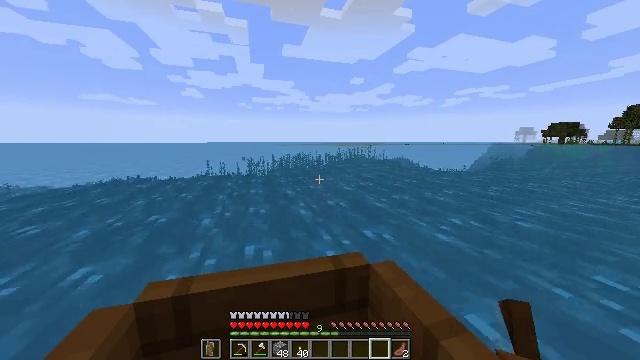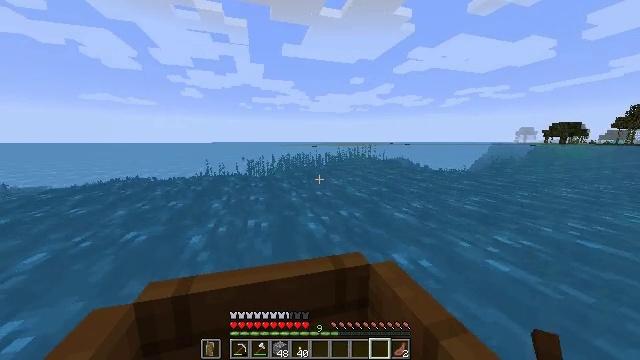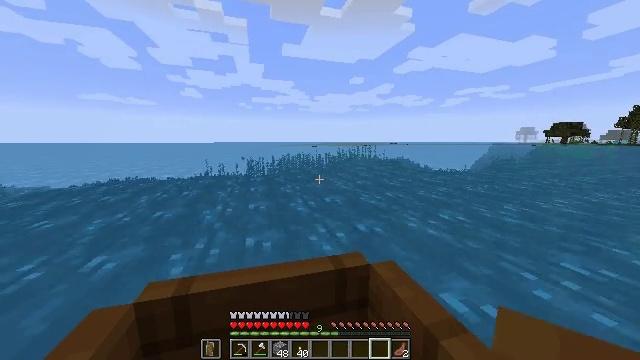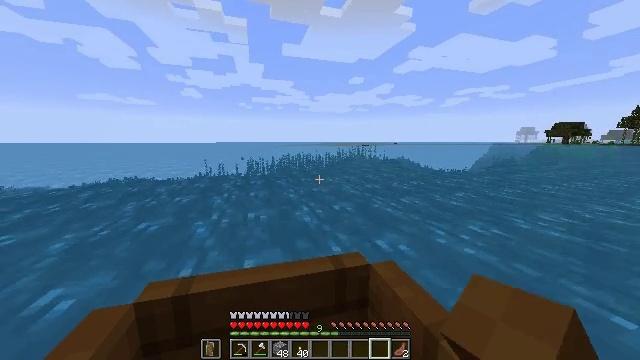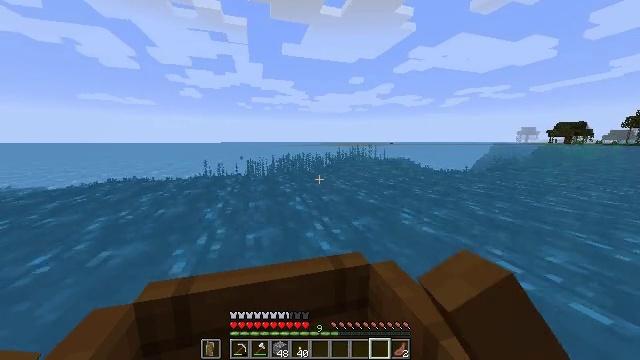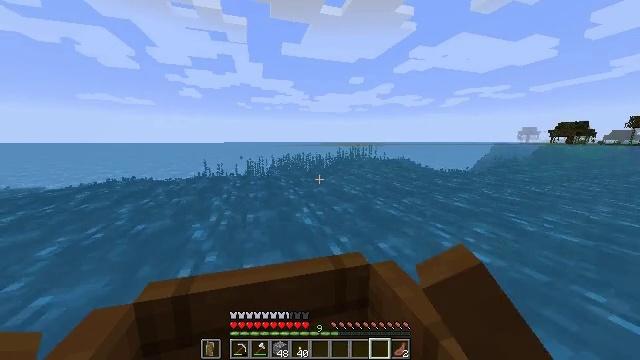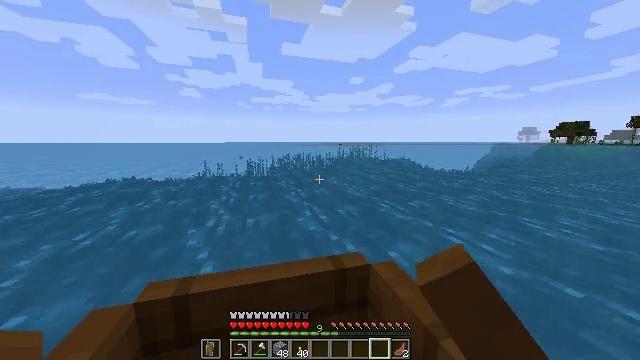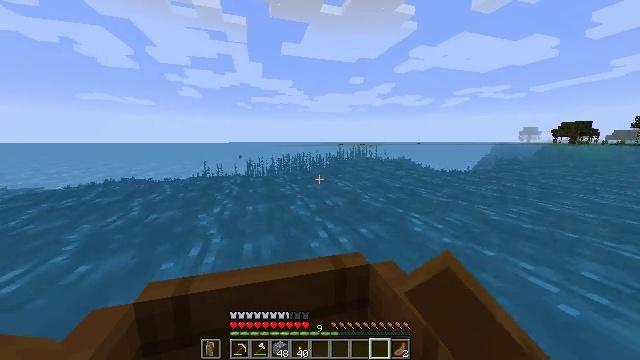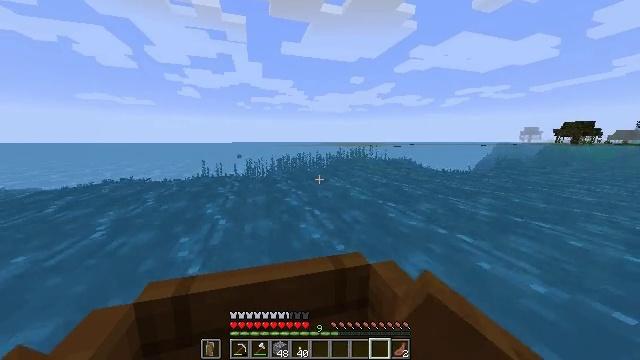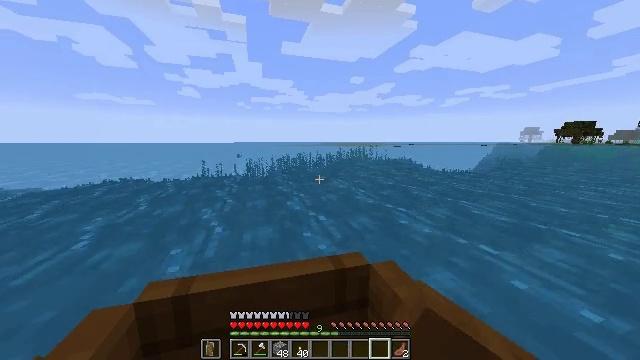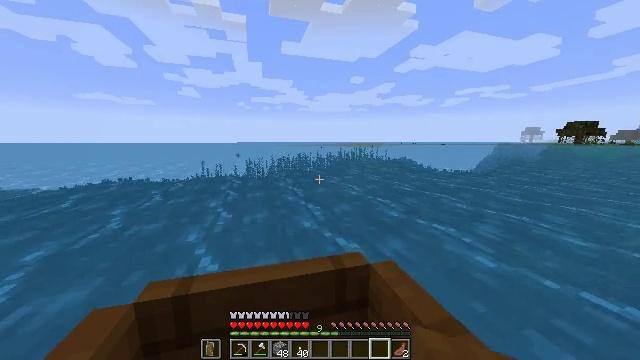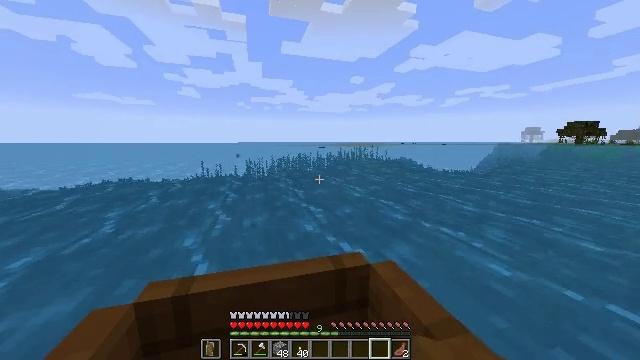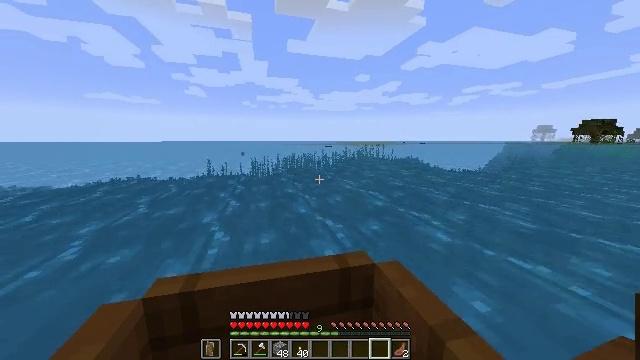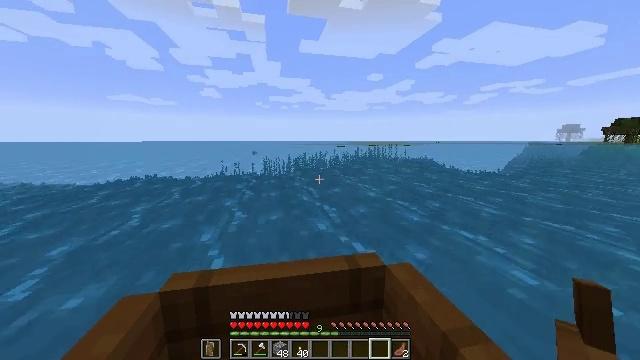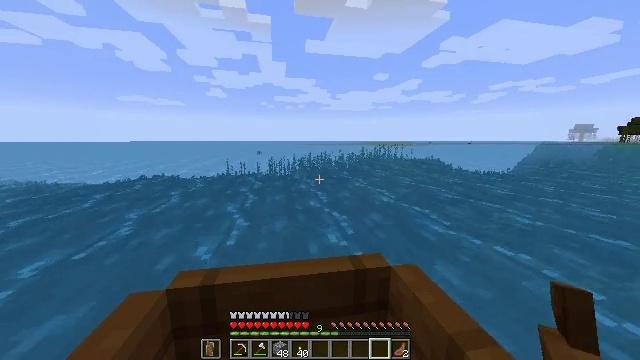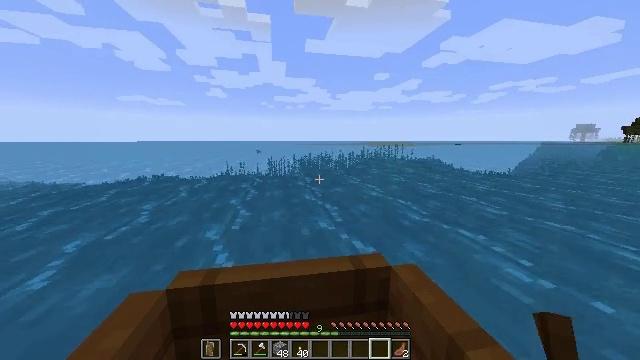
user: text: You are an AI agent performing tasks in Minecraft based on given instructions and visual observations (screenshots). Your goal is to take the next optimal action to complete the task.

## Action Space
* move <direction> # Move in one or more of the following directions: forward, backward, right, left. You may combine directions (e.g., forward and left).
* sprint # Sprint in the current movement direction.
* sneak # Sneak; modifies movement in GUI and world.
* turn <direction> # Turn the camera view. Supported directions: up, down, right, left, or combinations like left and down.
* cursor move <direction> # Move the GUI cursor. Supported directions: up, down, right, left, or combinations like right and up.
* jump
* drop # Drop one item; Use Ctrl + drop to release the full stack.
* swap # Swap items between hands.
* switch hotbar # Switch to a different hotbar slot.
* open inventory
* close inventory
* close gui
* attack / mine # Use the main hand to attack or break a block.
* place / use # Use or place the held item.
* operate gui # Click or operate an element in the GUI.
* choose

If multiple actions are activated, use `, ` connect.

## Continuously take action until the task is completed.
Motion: motion action
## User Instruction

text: Gather kelp plant by attacking it underwater.
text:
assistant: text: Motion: move forward, sprint
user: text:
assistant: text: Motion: move forward, sprint
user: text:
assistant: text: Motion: move forward, sprint
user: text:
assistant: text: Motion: move forward, sprint
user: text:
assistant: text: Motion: move forward, sprint
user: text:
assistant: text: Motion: move forward, sprint
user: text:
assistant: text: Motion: move forward, sprint
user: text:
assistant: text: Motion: move forward, sprint
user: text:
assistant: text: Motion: move forward, sprint
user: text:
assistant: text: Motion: move forward, sprint
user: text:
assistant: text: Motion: move forward, sprint
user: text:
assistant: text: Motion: move forward, sprint, turn left
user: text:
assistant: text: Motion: move forward, sprint, turn left
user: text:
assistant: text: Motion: move forward, sprint, turn left
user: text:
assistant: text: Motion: move forward, sprint
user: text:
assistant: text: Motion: move forward, sprint
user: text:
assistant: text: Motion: move forward, sprint
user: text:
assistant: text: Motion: move forward, sprint
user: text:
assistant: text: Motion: move forward, sprint
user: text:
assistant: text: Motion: move forward, sprint
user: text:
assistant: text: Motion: move forward, sprint
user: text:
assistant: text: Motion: move forward, sprint
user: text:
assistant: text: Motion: move forward, sprint
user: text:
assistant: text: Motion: move forward, sprint
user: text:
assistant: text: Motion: move forward, sprint
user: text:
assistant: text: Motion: move forward, sprint
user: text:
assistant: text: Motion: move forward, sprint
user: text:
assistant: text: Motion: move forward, sprint
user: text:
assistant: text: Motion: move forward, sprint
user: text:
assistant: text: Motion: move forward, sprint